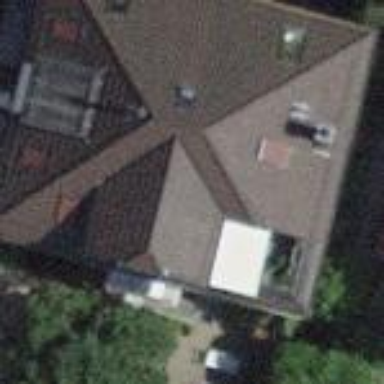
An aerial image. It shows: Hipped roof apartment building.